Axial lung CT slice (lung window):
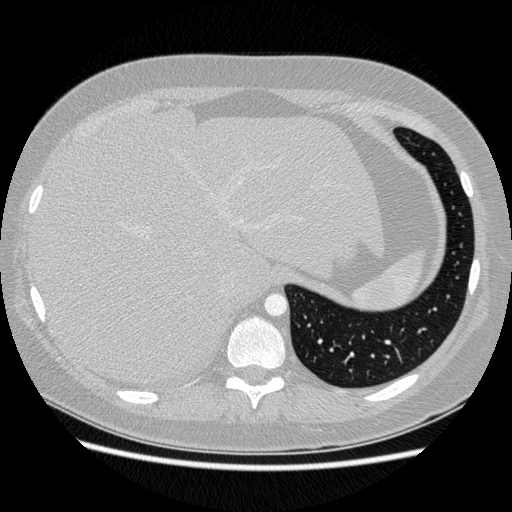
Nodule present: no